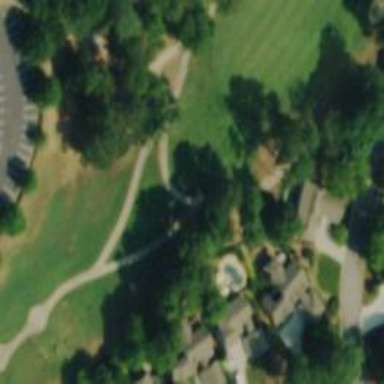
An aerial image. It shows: Path for both roads and golfers.